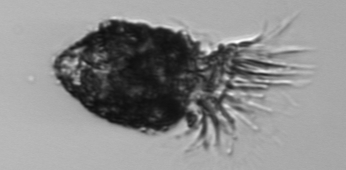
Label: Stenosemella_pacifica